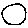
Label: circle